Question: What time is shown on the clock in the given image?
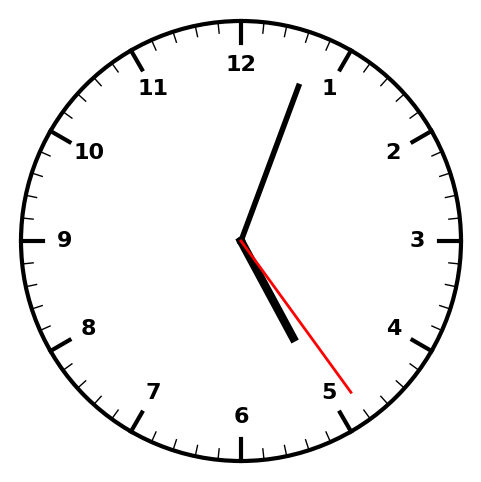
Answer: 05:03:24